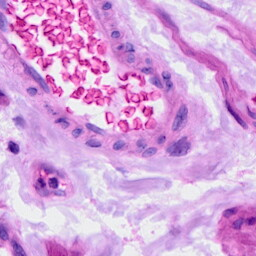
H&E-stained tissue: Ovarian